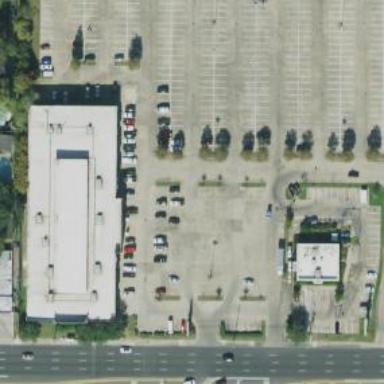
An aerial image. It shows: Parking space.